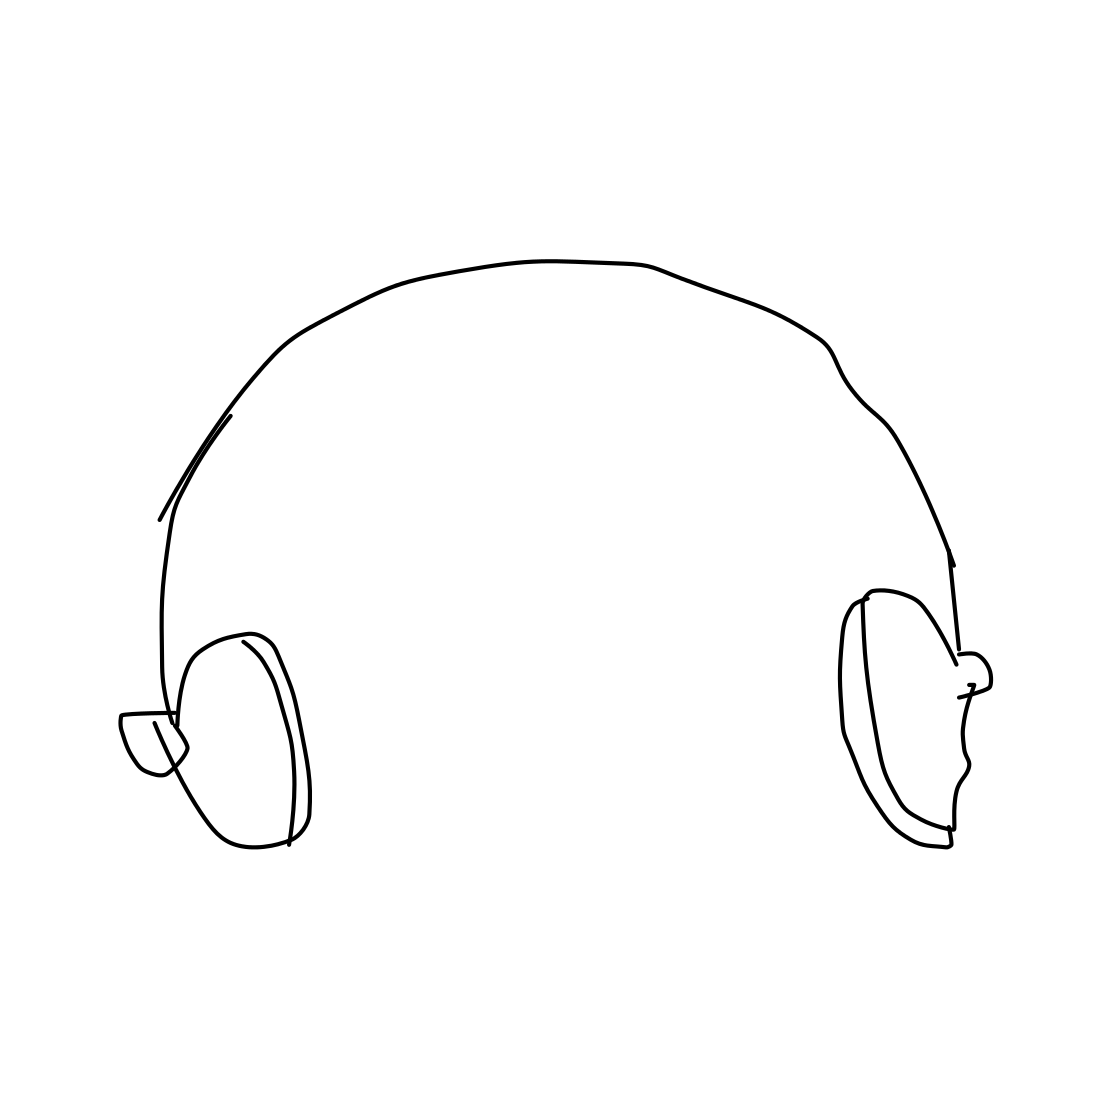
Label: head-phones